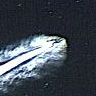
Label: civil